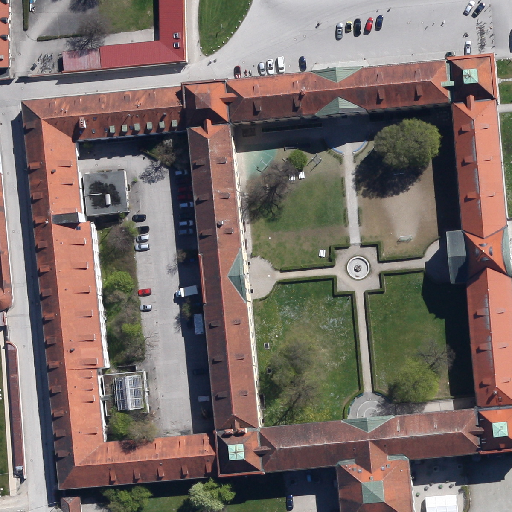
Referring expression: light-duty vehicle in the parking area